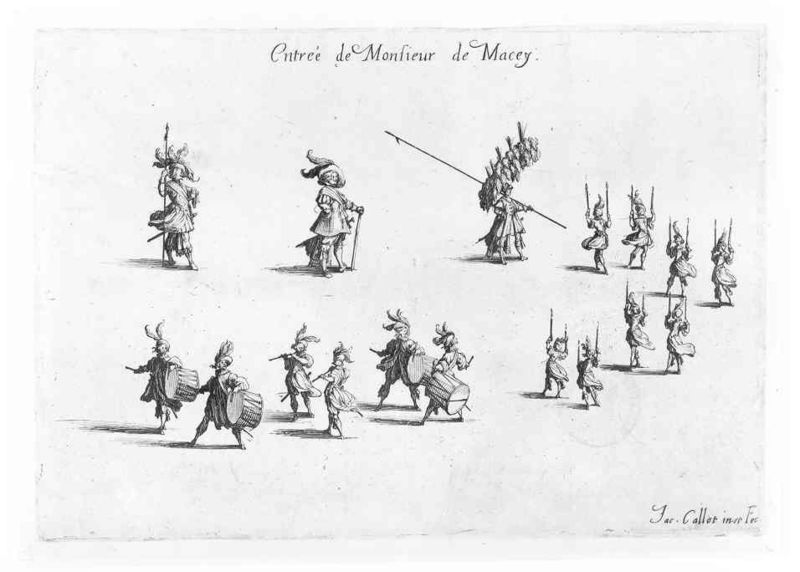
Titel: Einzug des Herren von Macey
Künstler: Jacques Callot
Standort: Karlsruhe
Institution: Staatliche Kunsthalle Karlsruhe
Schlagwörter: feder, mann, schatten, menschen, frankreich, grau, hut, hüte, männer, schwarz, weiss, zeichnung, rock, tanz, feier, federn, stehen, gehen, blatt, musik, musiker, tanzen, stock, schrift, röcke, studie, laufen, zug, grafik, graphik, figuren, französisch, krieg, schlacht, lanze, soldaten, spielen, musizieren, stolz, druck, stich, titel, militär, schwert, säbel, text, uniform, waffen, stöcke, überschrift, reihe, trommel, armee, marsch, tracht, flöte, querflöte, schreiten, kapelle, garde, umzug, fanfaren, speer, ankunft, parade, federschmuck, gewehre, reigen, kopfschmuck, trommler, fackel, flöten, marschieren, tänzer, legende, pistole, formation, entree, tambour, fackeln, trommeln, musikanten, einmarsch, einzug, aufstellung, aufmarsch, pistolen, landsknechte, angeben, angeber, monsieur, röck, tan, barette, maschieren, pauken, querflöten, flötisten, de, spielleute, #titel, montieur, speet, spielmannszug, macey, parada, gtrommel, gardemonsieur, entrée de monsieur de macey, de macey